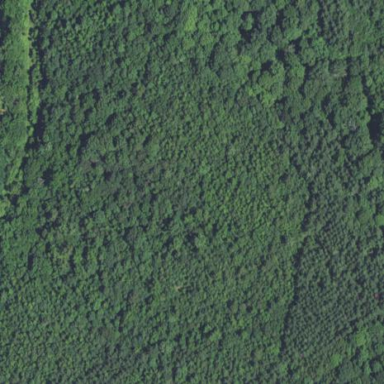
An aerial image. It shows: Mixed woodland with variety of leaf types and cycles.